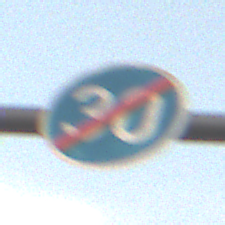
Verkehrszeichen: EndeMindestgeschwindigkeit
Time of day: SunriseSunset
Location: Outdoor (Nature)
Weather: PartlyCloudy
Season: NotSpecified
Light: Natural